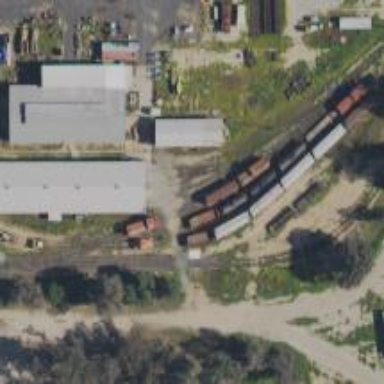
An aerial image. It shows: Preserved railway yard.